Question: What do the icons mean: , , ?
Noticed that I can only use fields with a icon in my visualizations

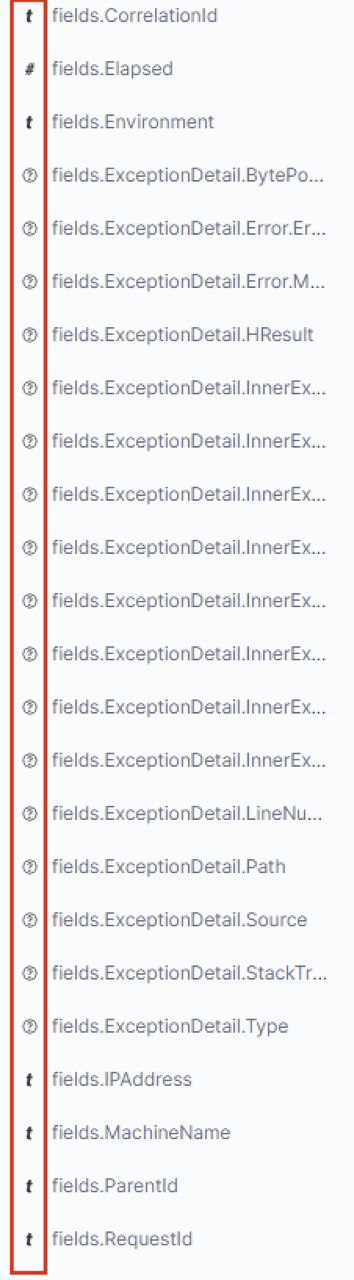
Answer: '#' means it's a numeric field
't' means it's a text field
'?' means that the type is unknown because the index patterns needs to be refreshed.
Go to Stack Management > Index patterns, pick your index pattern and click the "Refresh" button at the top right, then all your fields will be properly identified.